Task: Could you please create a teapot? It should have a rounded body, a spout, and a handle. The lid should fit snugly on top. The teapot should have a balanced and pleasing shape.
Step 68:
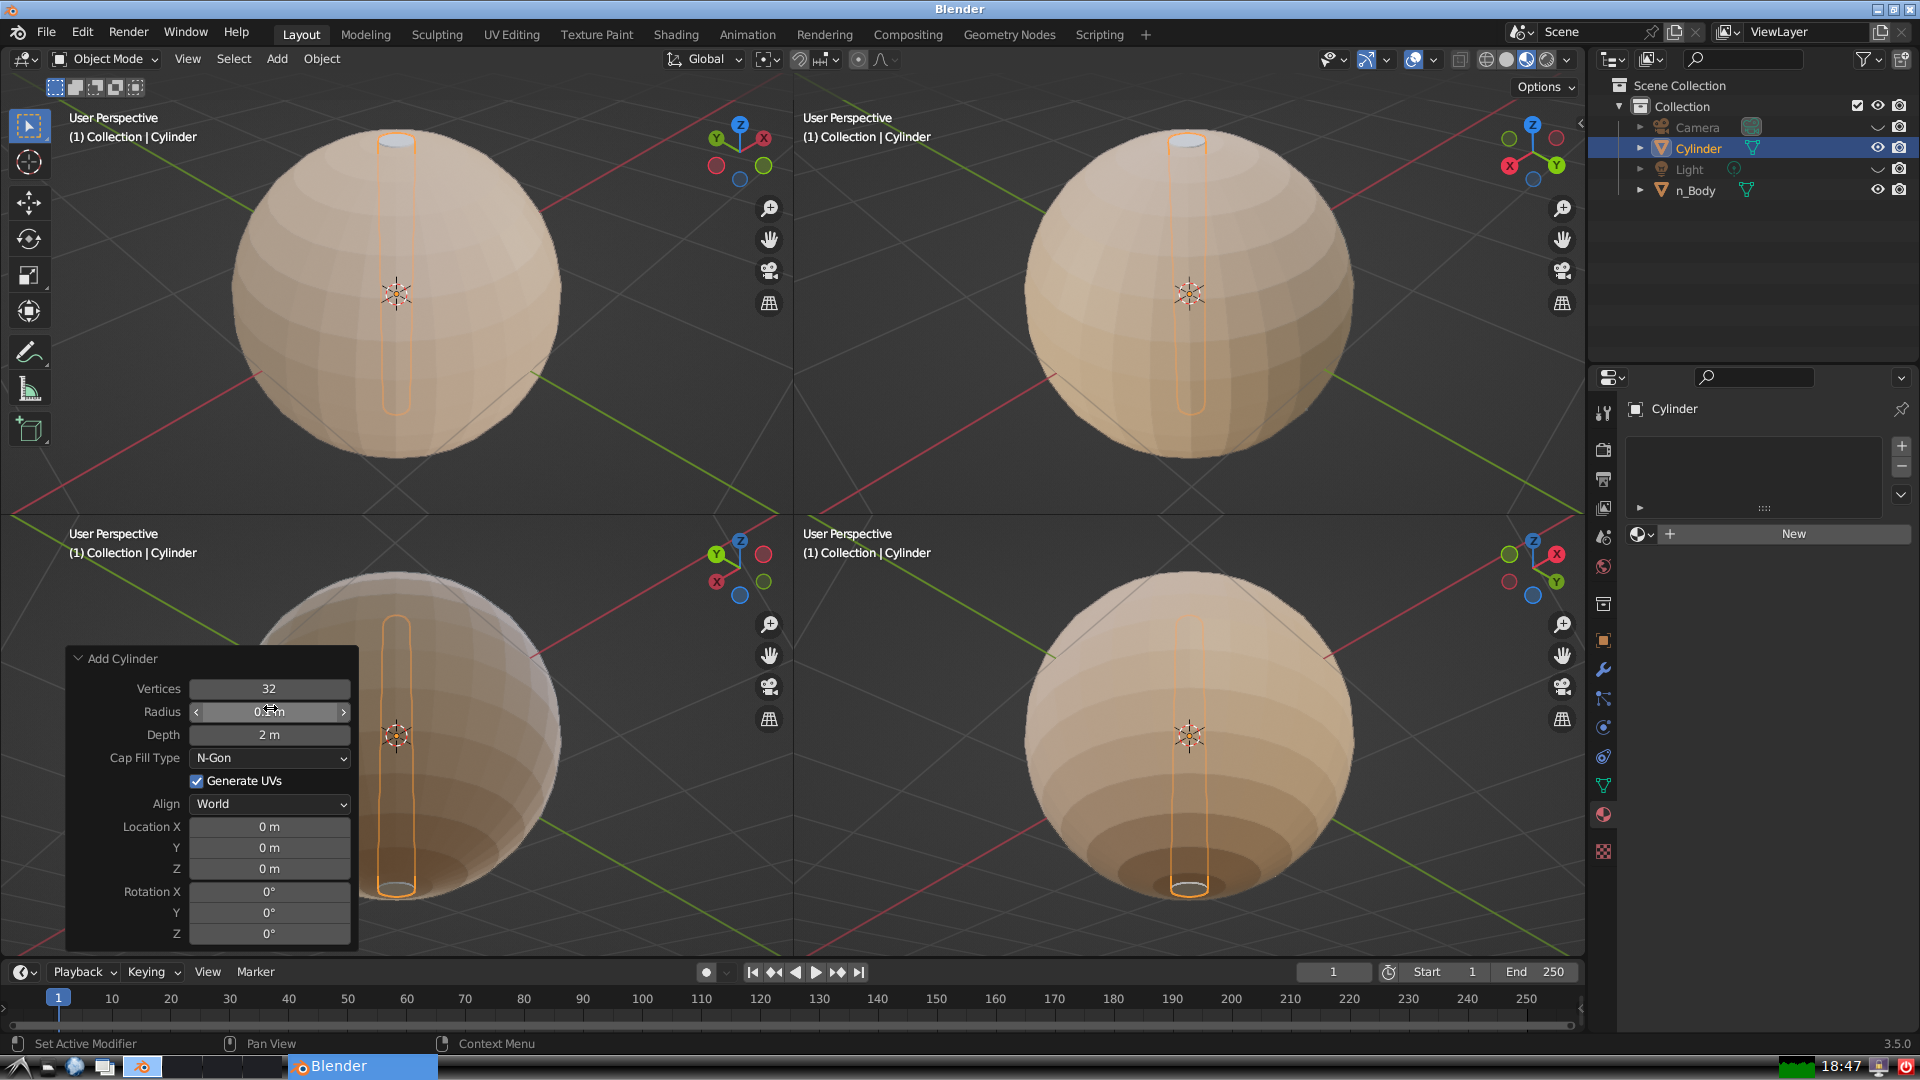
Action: {"mouse_move": [960, 540]}